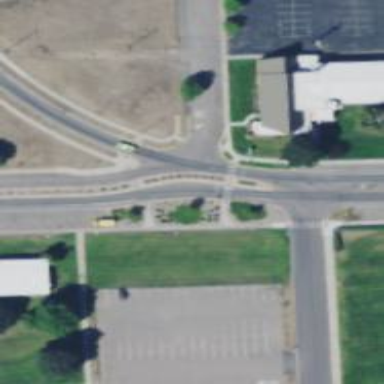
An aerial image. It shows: Marked crossing with pedestrian island.